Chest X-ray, AP view. Patient: 62 years old, sex M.
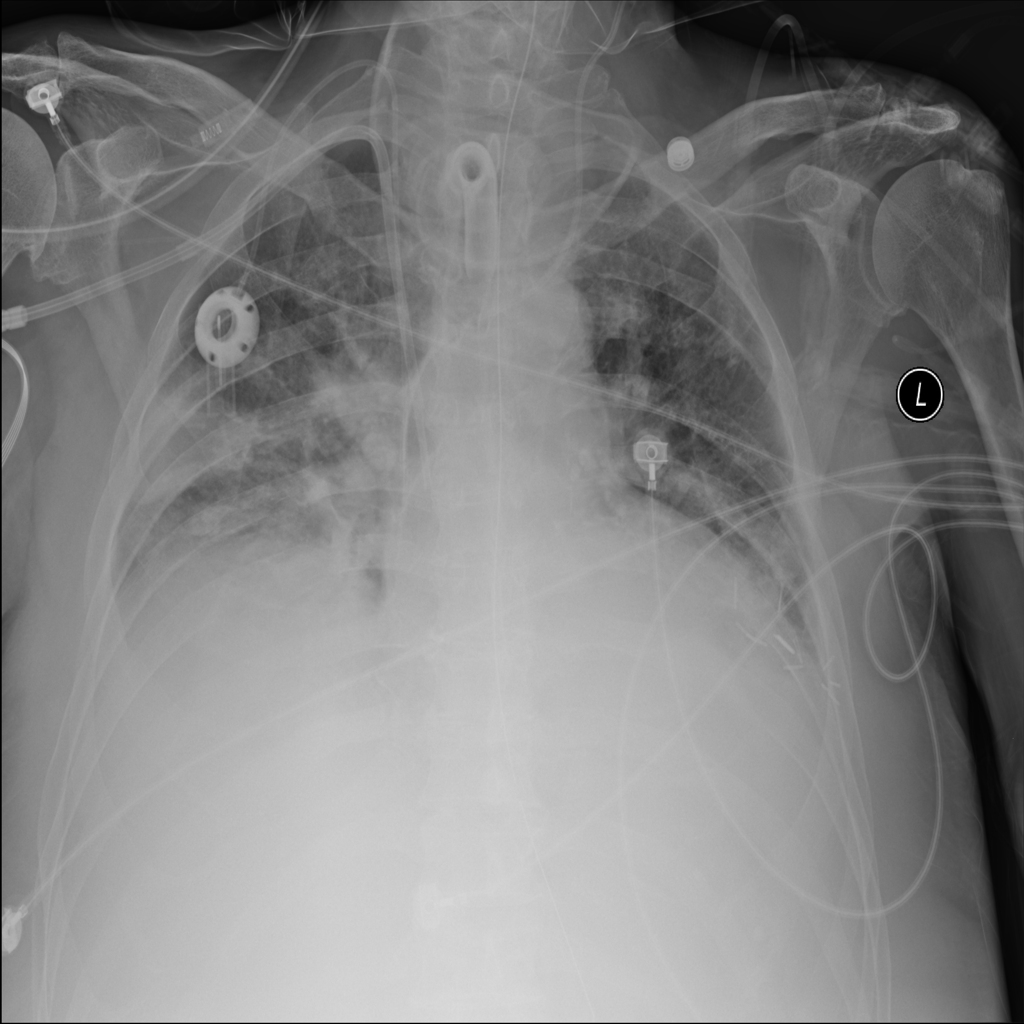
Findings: Infiltration